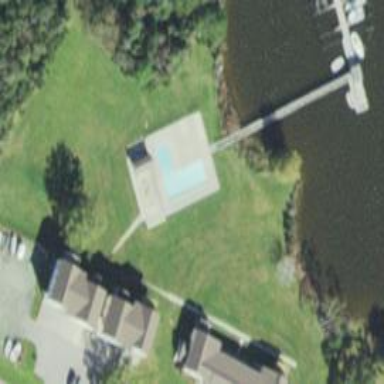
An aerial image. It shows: Swimming pool located in leisure land.